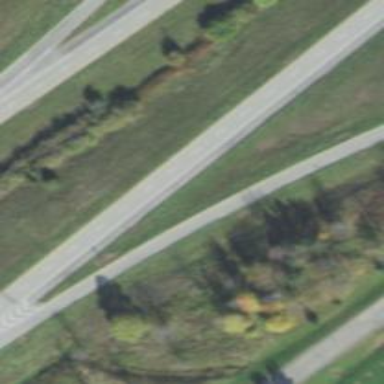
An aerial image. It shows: Asphalt road with primary link designation.